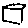
Label: square